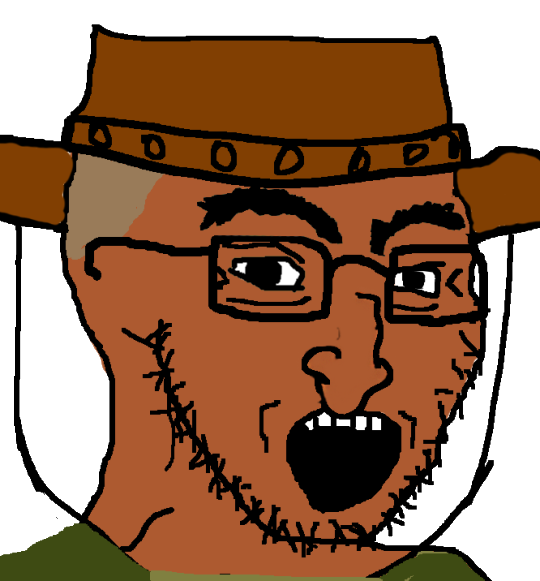
Label: 5_Bruce